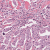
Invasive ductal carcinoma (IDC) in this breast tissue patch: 1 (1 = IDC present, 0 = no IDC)